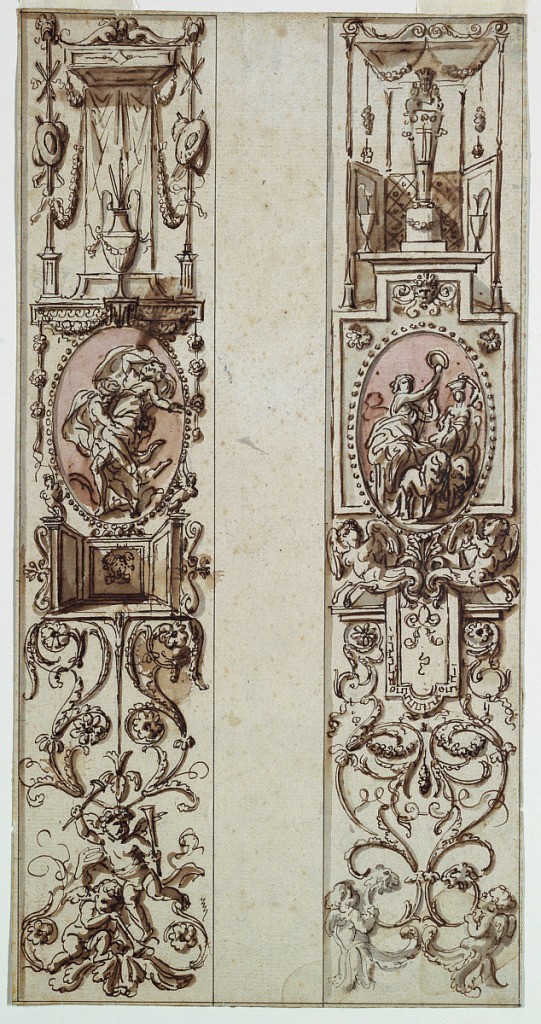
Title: Project for a Painted Panel
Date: ca. 1805
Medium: Pen and ink, brush and watercolor, sepia, graphite on paper
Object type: Drawing
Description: Two vertical bands with candelabrum. At the center of each of a pink oval with figures.